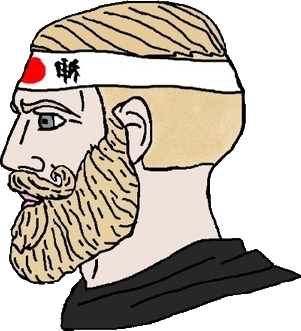
Label: 4_Yes_Chad